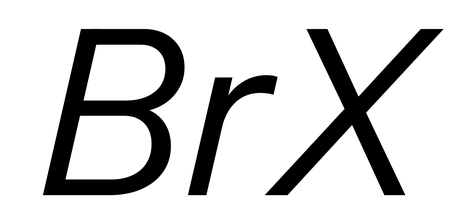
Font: InstrumentSans-Italic_Italic